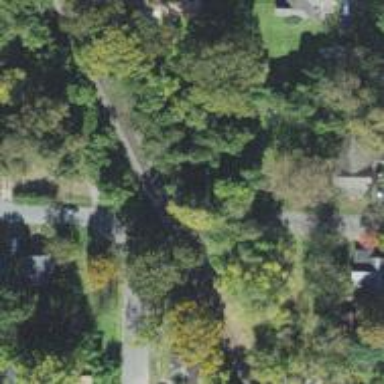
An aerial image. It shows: Railway track.